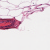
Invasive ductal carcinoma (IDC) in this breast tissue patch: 0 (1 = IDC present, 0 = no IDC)